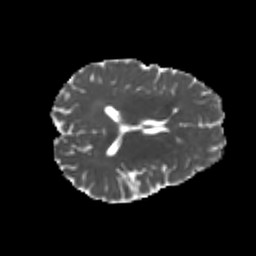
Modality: MD
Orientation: axial
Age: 25
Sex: male
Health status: healthy
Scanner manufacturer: philips
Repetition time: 7.388 s
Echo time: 0.08599 s